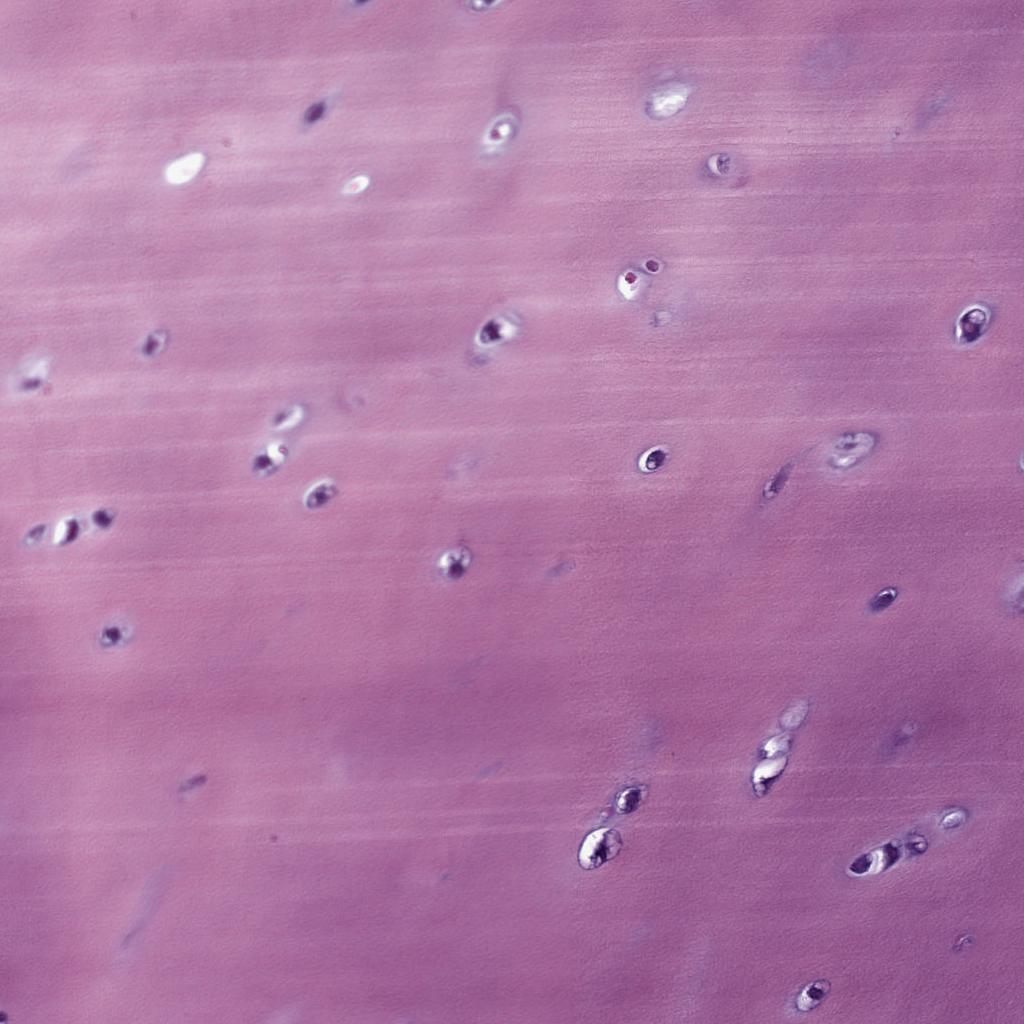
Label: Non-Tumor